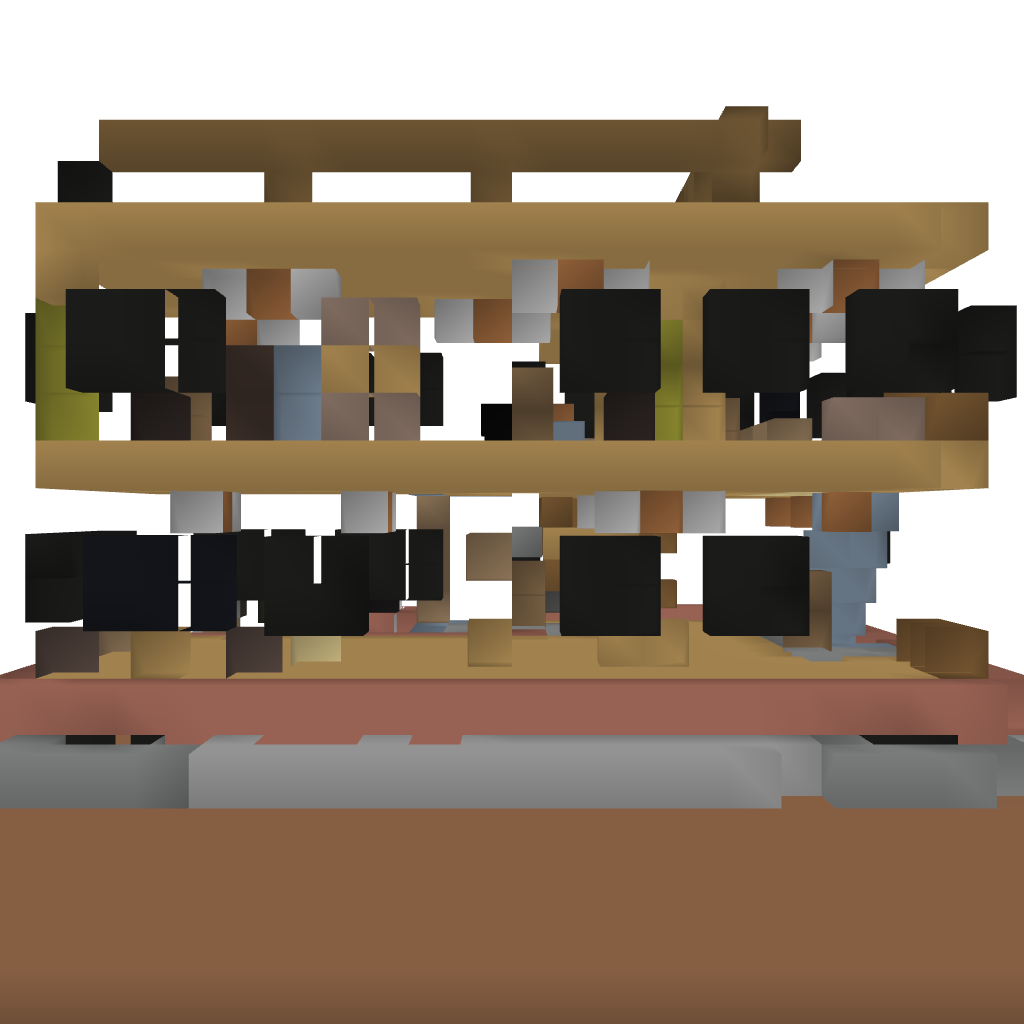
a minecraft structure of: Middle-class Modern L-shaped House